Question: I have 2 virtual PC. I would like to use Replication between them.

- is SQL Server 2008 R2,
- is SQL Express 2012
Screenshot from Management Studio on server A, as you can see I can connect to B server by IP (or by name but only in case If I change HOST file).
If I try to start new subscription wizard on server , I am getting an error:
I am getting the same error then try to create new replication from server on server .
(Additionally I can create new replication on server directly.)
What I need to do to make it work ?
Thanks.
P.S
<URL>
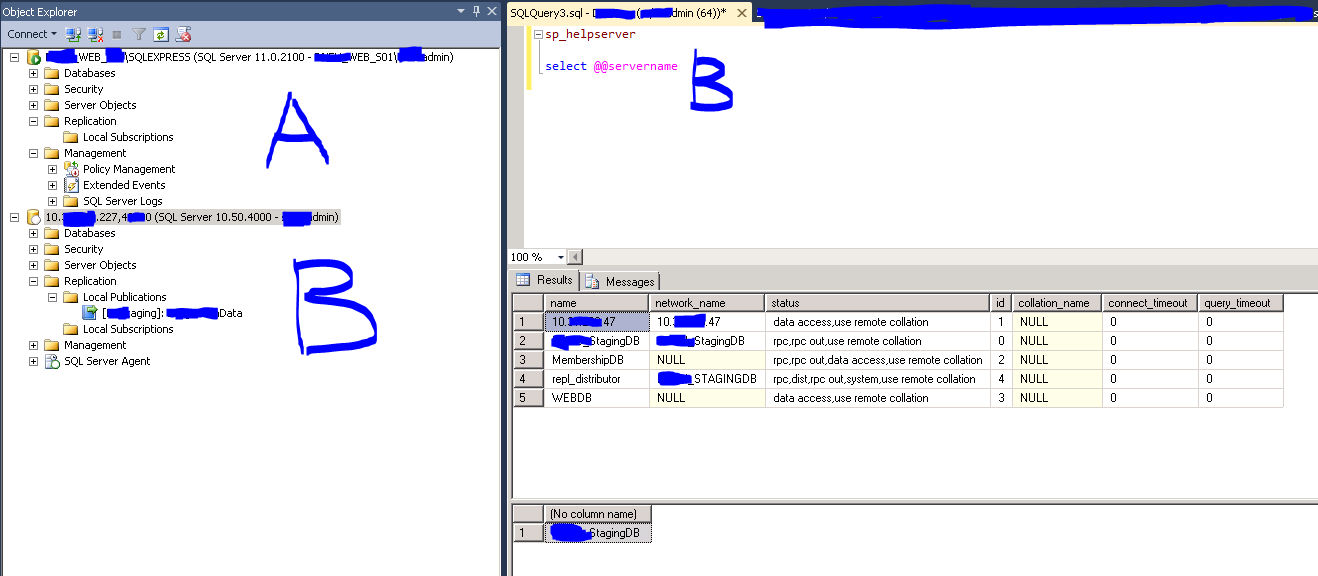
Answer: sp_dropserver, sp_addserver : <URL>